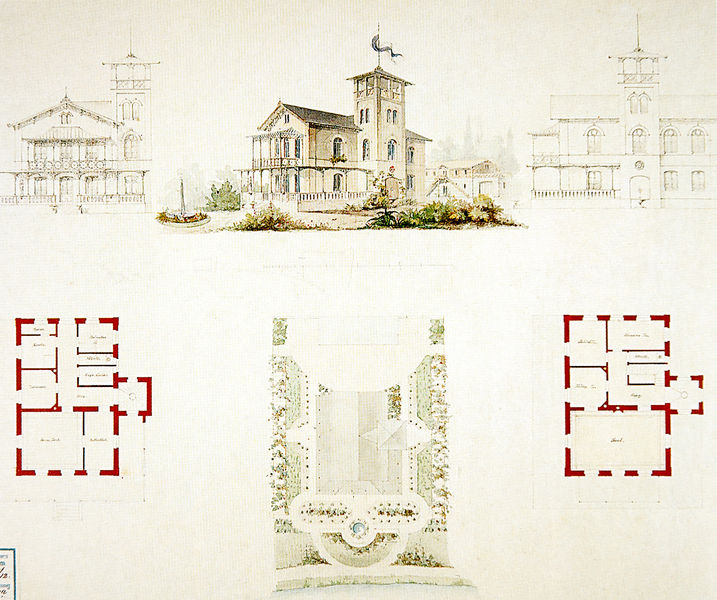
Titel: 1. Entwurf zur Villa Knorr in Starnberg-Niederpöcking - Aufrisse,Grundrisse und Perspektive
Künstler: Arnold Zenetti
Standort: München
Institution: Stadtmuseum, Graphische Sammlung
Schlagwörter: blau, feder, weiß, aquarell, bäume, grün, stadt, teich, braun, fenster, frankreich, grau, jahrhundertwende, raum, schwarz, skizze, stützen, tür, zeichnung, zimmer, anlage, dach, gebäude, gras, haus, park, parkanlage, rot, architektur, spitze, bild, büsche, gebüsch, kirche, sträucher, innen, blatt, pflanzen, england, front, brunnen, turm, turmspitze, garten, springbrunnen, balkon, terrasse, farbig, schrift, ansicht, fassade, perspektive, türen, fahne, flagge, giebel, farbe, graphik, pause, saal, treppe, dekor, seitenansicht, verzierung, geländer, anbau, wände, bad, erker, tusche, veranda, türmchen, denkmal, mauerwerk, text, beschriftung, bleistift, räume, entwurf, vertrag, darstellung, wimpel, schema, villa, küche, mauern, landhaus, rundbögen, beet, beete, frontansicht, historismus, einfahrt, geschosse, plan, vordach, anordnung, monument, basilika, riss, grundriss, aufriss, architekturzeichnung, bauplan, rondell, zweigeschossig, romanisch, aufrisse, aufteilung, gestaltung, raumbezeichnung, entwurd, erdgeschoss, lageplan, zweistöckig, gartenanlage, raumanordnung, obergeschoss, erster stock, grundrisse, seitenriss, blaupause, ansichten, planung, coloriert, raumstempel, historistisch, flage, privathaus, bassinw, beweichnung, brummen, gartenentwurf, gartengestaltung, john wood, maturstein, neuromanisch, wasserbassin, wood, mehrstöckig, raumplan, jägerhaus, außenanlagen, oarj